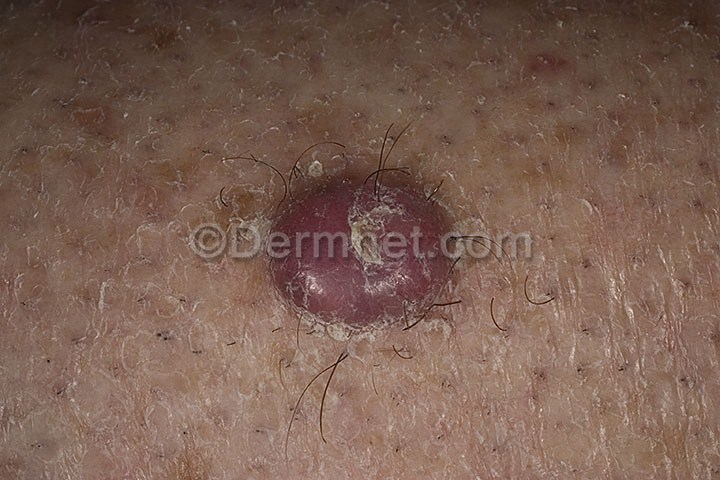
Disease: Seborrheic Keratoses and other Benign Tumors